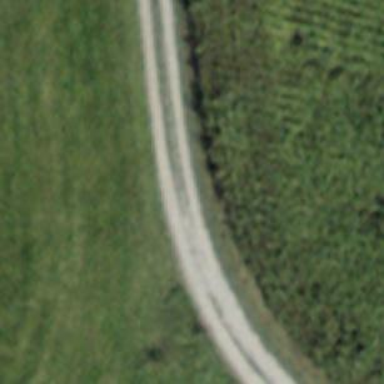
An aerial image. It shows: Gravel track with grade2 quality.